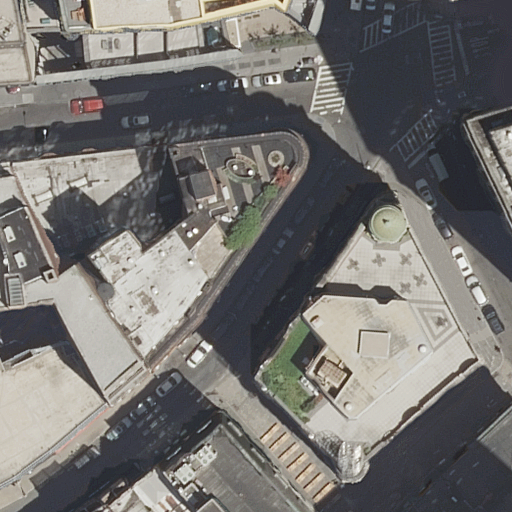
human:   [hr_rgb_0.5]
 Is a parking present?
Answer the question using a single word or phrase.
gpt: yes

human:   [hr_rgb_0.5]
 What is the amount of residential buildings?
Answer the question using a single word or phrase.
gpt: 15

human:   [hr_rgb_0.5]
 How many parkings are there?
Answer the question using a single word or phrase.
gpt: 1

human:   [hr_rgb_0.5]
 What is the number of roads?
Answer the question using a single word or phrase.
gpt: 7

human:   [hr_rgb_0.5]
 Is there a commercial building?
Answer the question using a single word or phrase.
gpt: no

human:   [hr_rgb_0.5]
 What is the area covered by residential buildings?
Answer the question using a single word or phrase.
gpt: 10842m2

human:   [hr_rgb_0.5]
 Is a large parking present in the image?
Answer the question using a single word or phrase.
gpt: no

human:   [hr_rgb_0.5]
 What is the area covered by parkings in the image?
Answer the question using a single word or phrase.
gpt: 90m2

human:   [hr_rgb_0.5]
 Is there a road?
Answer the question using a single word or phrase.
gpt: yes

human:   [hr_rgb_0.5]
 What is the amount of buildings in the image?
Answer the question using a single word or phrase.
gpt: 15

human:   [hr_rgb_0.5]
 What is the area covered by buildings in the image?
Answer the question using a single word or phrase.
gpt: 10842m2

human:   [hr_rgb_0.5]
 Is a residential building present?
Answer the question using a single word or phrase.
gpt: yes

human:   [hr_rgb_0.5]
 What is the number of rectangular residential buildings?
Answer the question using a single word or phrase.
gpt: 9

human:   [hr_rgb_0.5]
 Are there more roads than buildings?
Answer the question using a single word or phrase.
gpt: no

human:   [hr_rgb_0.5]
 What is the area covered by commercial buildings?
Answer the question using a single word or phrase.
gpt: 0m2

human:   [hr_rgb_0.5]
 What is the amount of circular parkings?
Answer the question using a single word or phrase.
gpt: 0

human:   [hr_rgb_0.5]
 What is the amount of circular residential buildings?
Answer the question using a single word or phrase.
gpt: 0

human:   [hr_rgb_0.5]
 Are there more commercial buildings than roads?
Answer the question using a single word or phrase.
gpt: no

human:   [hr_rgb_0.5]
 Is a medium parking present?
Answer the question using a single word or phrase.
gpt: no

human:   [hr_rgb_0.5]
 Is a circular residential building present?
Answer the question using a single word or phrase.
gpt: no

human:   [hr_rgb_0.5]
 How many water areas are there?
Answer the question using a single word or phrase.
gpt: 0

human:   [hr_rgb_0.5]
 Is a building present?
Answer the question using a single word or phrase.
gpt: yes

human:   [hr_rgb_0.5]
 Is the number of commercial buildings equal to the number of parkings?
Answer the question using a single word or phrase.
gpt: no

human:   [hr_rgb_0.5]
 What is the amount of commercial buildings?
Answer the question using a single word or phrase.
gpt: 0

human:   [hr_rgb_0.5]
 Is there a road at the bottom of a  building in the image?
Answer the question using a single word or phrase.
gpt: yes

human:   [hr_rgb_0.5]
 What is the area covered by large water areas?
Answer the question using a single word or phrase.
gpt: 0m2

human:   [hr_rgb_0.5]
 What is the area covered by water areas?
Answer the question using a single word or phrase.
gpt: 0m2

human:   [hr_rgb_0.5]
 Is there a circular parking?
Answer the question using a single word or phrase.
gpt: no

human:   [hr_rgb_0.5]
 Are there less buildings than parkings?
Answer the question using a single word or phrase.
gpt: no

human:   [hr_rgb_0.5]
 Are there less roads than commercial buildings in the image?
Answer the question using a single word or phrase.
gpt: no

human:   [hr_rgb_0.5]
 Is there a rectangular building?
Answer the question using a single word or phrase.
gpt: yes

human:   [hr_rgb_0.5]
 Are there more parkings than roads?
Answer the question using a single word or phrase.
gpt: no

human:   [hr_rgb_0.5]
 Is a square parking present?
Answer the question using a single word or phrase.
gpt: no

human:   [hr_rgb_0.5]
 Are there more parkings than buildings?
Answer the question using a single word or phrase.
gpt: no

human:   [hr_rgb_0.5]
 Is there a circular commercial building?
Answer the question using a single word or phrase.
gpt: no

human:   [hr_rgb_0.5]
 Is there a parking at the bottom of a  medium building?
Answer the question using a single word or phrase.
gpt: yes

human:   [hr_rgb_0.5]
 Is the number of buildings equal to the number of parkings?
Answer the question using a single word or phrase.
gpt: no

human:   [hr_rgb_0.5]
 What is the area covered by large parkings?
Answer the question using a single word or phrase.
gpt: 0m2

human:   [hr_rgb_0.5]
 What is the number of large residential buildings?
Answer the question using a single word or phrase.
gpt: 5

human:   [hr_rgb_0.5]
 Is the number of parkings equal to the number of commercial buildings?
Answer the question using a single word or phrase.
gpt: no

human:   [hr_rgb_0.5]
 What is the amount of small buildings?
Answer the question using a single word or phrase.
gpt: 1

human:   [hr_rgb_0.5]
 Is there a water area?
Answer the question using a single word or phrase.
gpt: no

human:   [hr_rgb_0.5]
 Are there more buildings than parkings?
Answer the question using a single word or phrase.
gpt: yes

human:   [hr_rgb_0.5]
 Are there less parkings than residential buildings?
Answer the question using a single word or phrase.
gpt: yes

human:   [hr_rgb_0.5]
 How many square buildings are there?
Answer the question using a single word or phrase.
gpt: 0

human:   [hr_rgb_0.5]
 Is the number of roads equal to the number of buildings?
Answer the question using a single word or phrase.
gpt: no

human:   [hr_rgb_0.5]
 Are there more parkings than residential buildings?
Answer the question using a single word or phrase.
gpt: no

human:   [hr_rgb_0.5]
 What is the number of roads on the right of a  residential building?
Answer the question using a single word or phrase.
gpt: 7

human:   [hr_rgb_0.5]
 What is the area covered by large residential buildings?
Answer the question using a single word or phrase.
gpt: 8202m2

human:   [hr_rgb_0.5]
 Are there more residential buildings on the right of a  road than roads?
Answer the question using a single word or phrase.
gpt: no

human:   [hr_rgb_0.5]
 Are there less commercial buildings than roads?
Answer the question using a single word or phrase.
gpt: yes

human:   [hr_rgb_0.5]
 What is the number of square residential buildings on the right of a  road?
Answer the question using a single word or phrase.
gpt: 0

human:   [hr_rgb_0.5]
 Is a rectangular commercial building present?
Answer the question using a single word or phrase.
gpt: no

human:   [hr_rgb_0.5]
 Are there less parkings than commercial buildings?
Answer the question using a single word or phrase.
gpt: no

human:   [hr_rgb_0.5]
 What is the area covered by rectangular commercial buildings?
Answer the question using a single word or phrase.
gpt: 0m2

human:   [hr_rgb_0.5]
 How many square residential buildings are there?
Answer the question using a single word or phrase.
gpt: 0

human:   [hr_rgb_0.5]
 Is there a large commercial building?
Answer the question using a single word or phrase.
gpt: no

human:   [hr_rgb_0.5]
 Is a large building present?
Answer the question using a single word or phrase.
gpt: yes

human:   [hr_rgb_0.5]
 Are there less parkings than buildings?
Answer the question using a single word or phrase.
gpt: yes

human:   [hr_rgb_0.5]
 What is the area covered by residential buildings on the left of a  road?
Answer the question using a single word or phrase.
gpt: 7788m2

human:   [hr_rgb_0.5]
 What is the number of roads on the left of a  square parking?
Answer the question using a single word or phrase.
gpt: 0

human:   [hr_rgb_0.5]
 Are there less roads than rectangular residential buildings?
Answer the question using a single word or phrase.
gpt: yes

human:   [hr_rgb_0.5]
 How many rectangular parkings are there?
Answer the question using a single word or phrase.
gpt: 1

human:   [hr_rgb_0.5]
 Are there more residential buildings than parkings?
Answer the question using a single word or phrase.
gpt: yes